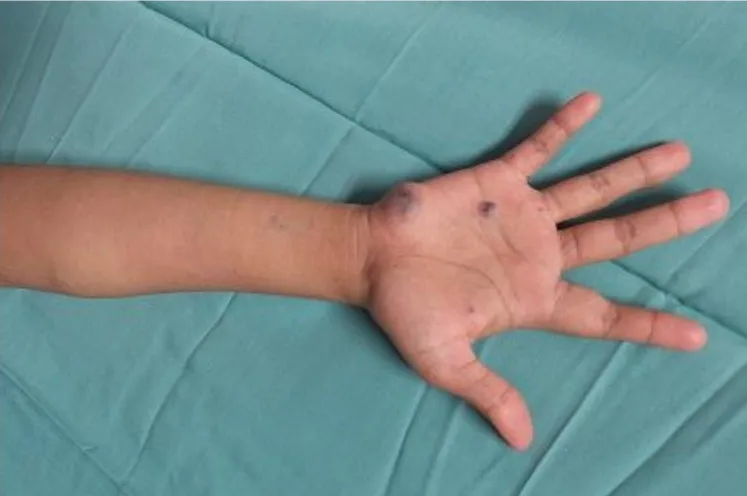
Photo above is showing multiple bluish cutaneous lesions over right palm and forearm.
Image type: medical_photograph (skin_photograph)